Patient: sex M, age 63
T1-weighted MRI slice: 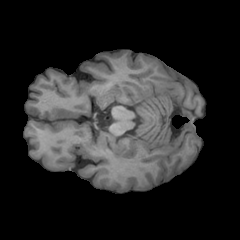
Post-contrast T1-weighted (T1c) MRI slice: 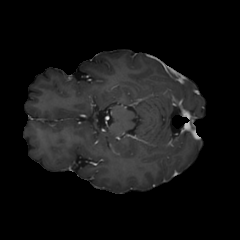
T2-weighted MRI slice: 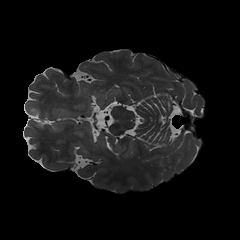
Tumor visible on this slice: no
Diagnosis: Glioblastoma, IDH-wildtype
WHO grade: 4